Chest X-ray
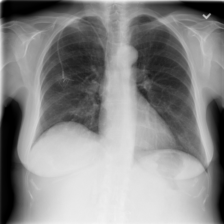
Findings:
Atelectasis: negative
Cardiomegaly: negative
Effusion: negative
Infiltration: negative
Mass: negative
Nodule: negative
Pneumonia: negative
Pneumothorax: negative
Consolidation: negative
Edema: negative
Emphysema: negative
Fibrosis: negative
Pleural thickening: negative
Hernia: negative